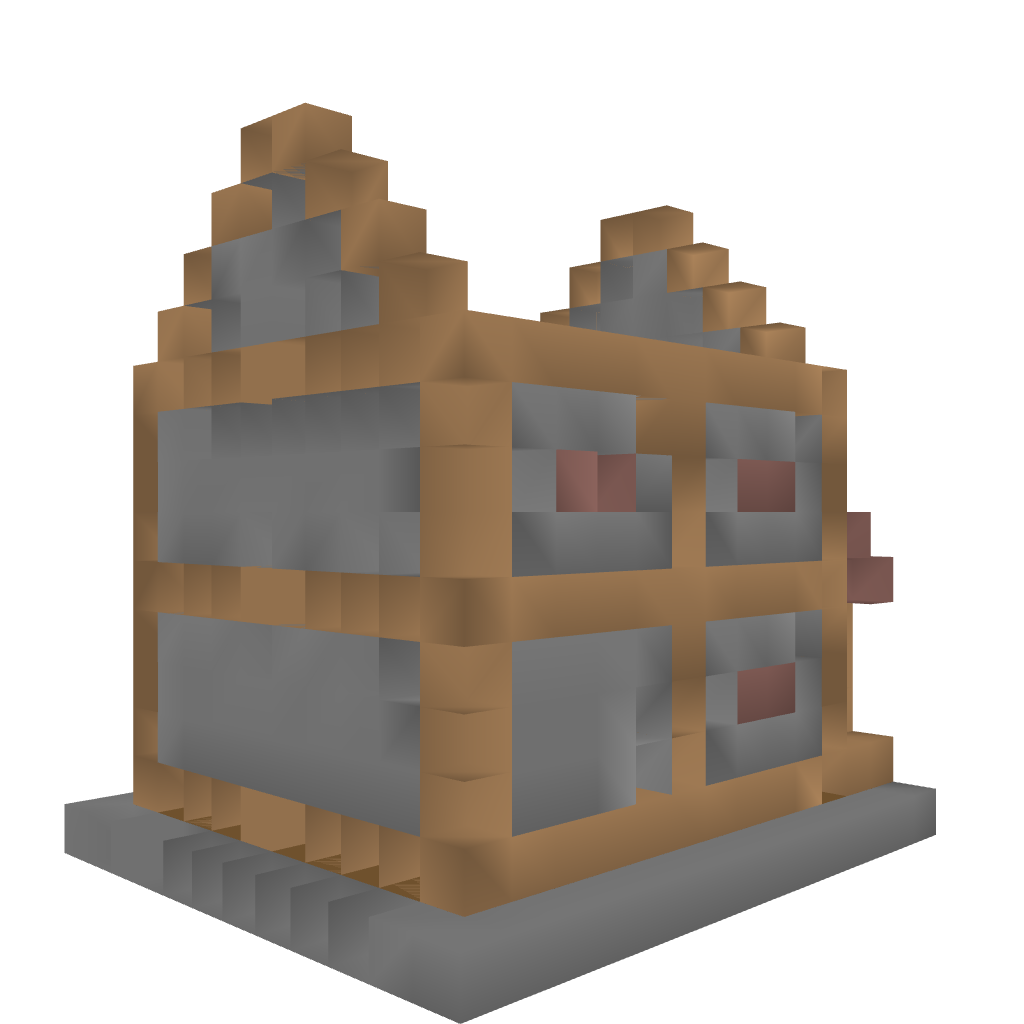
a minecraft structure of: Depository (Bank) bad low quality